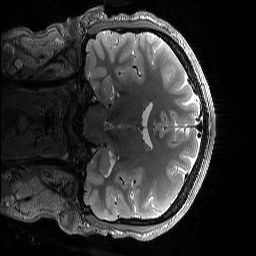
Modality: T2w
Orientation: coronal
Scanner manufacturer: siemens
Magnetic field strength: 3 T
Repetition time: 3.2 s
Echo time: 0.565 s